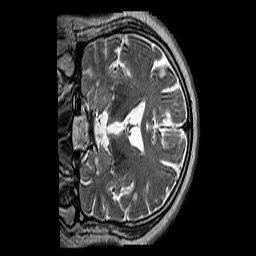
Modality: T2w
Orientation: coronal
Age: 61
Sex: male
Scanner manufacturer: siemens
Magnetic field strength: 3 T
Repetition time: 3.2 s
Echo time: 0.212 s